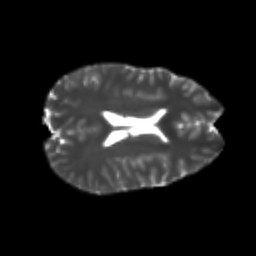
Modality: T2w
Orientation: axial
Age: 24
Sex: female
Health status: healthy
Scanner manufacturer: philips
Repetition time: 7.387 s
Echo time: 0.08599 s